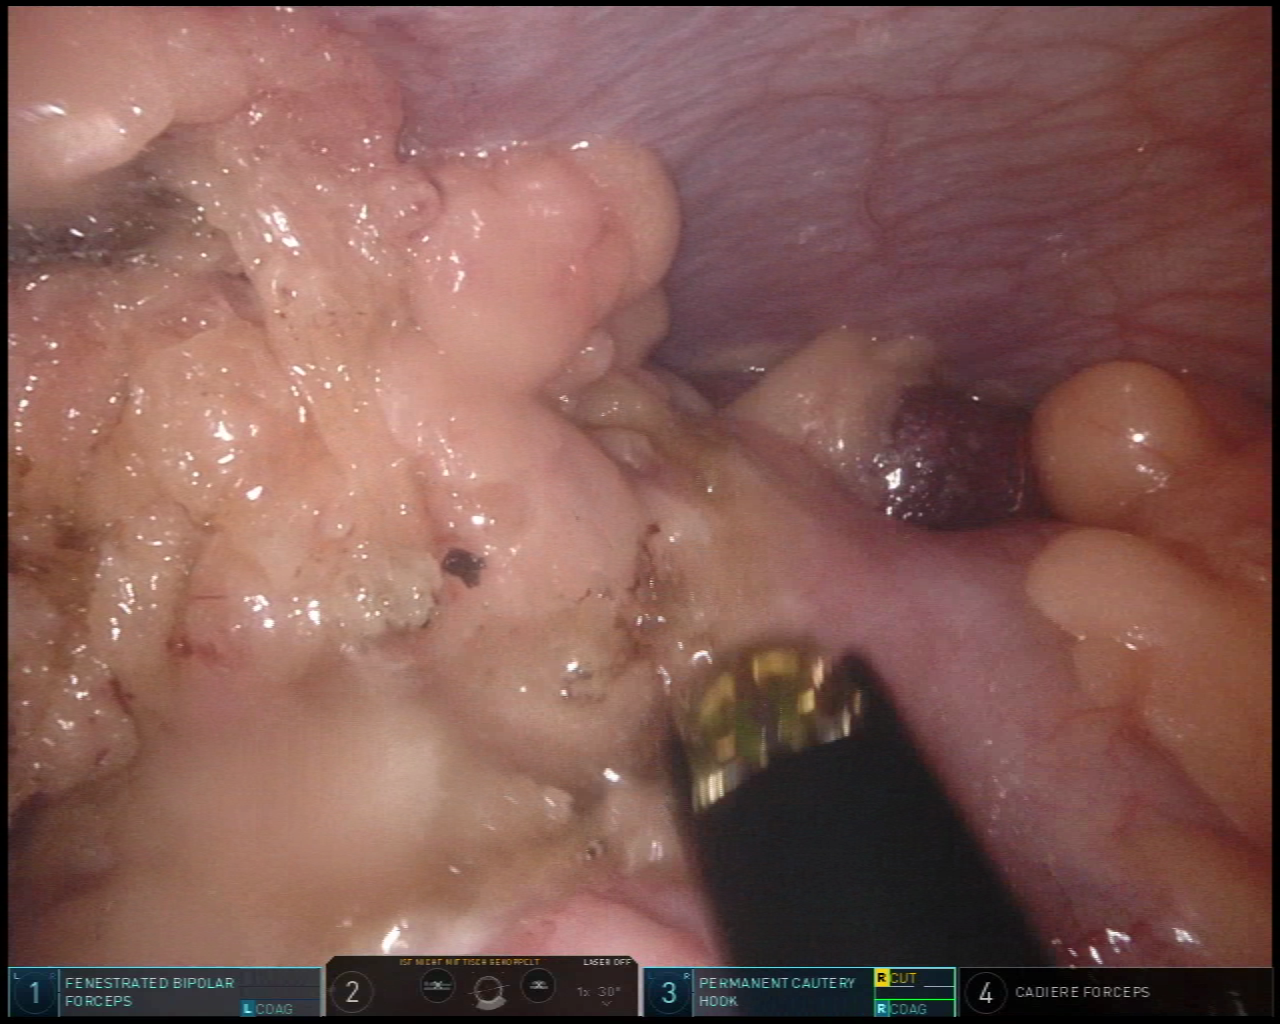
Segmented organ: colon
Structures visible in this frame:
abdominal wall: yes
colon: yes
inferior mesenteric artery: no
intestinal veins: no
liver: no
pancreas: no
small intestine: no
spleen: yes
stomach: no
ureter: no
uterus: no
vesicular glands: no